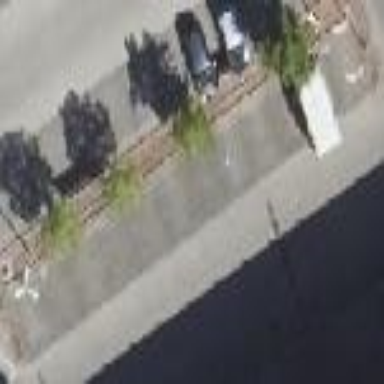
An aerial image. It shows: Parking space.